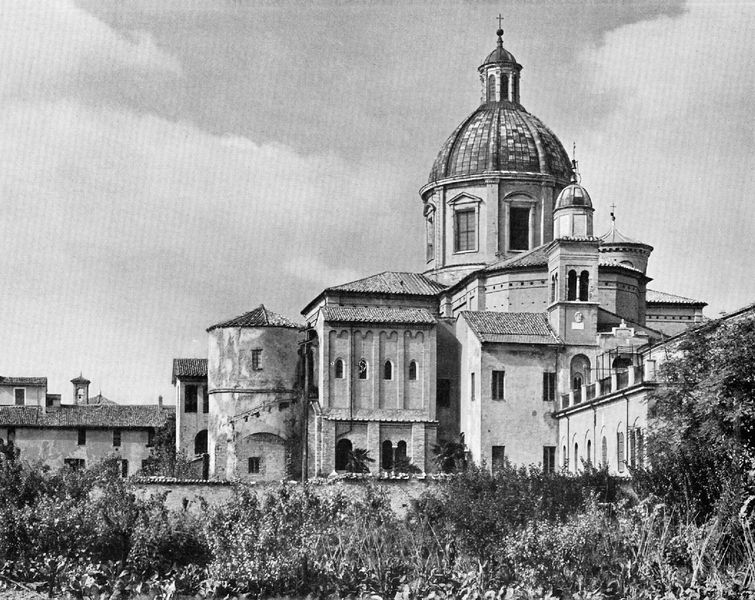
Titel: Ravenna, Erzbischöfliche Kapelle (Capella Arcivescovile), Römischer Turm
Standort: Ravenna, Erzbischöflicher Palast (EU - I - Emilia-Romagna)
Schlagwörter: himmel, weiß, wolken, kirchturm, stadt, fenster, grau, laterne, schwarz, tür, dach, gebäude, architektur, stein, bild, häuser, büsche, kirche, sträucher, pflanzen, wald, turm, dorf, mauer, kuppel, seitenansicht, uhr, foto, bögen, kreuz, groß, photo, fries, romanik, heilig, háuser, romanisch, krichturm, sw